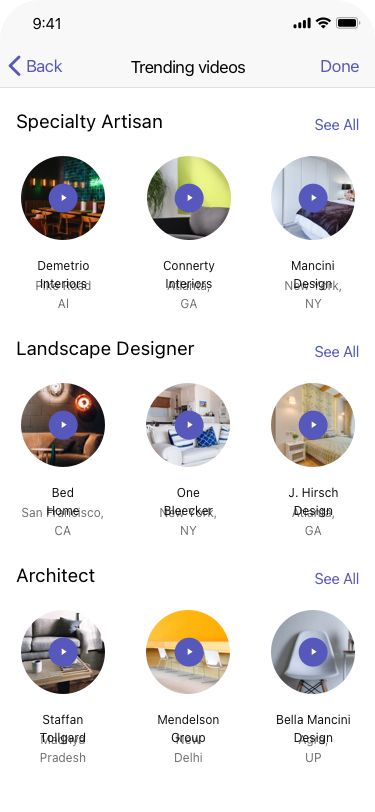
Text in this UI design:
Bella Mancini Design
Agra, UP
Mendelson Group
New Delhi
Staffan Tollgard
Madhya Pradesh
See All
Architect
J. Hirsch Design
Atlanta, GA
One Bleecker
New York, NY
Bed Home
San Francisco, CA
See All
Landscape Designer
Mancini Design
New York, NY
Connerty Interiors
Atlanta, GA
Demetrio Interiors
Pike Road Al
See All
Specialty Artisan
Trending videos
Back
Done
9:41